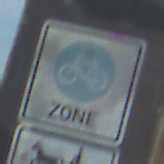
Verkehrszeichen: BeginnFahrradzone
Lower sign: MehrspurigeFahrzeugeFrei9
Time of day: MorningAfternoon
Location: Outdoor (Suburban)
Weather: Clear
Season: NotSpecified
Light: Natural